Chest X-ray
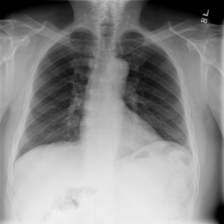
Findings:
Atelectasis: negative
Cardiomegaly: negative
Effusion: negative
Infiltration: negative
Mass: negative
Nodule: negative
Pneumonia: negative
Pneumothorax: negative
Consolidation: negative
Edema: negative
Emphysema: negative
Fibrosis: negative
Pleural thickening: negative
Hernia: negative